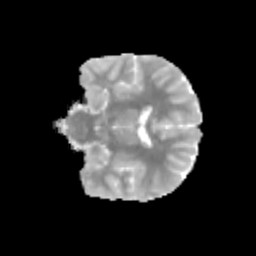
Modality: MD
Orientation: coronal
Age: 11
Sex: male
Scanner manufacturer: siemens
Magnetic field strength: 3 T
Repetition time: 3.8 s
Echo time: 0.07 s